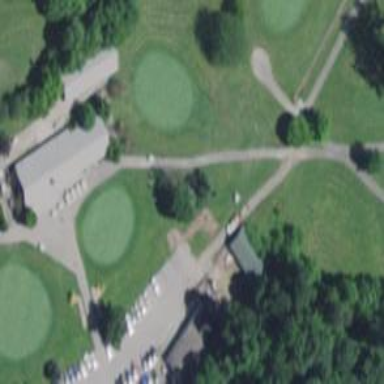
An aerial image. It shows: Golf cartpath that is also road path.